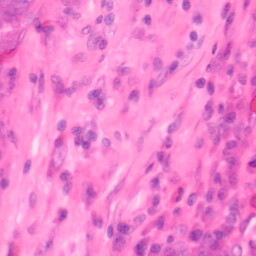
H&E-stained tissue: Colon